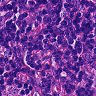
Metastatic tissue present: no